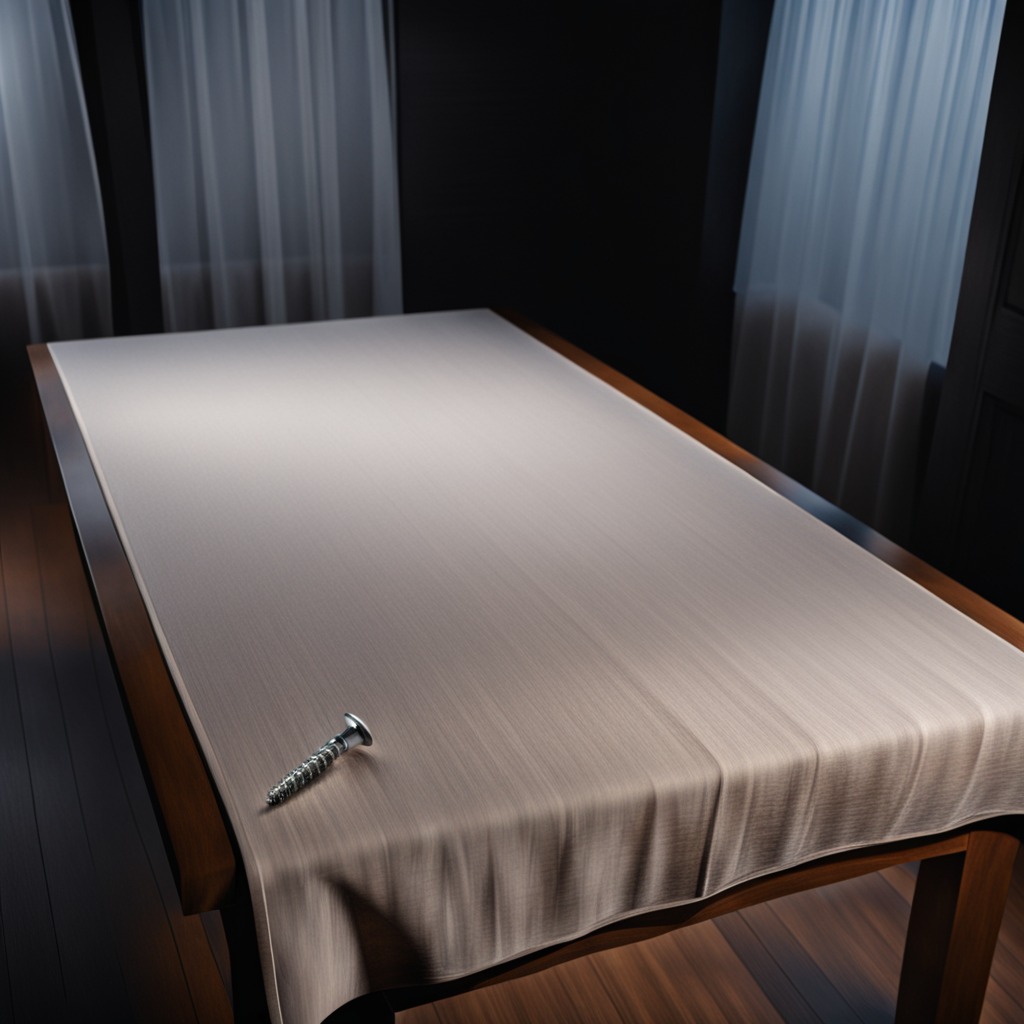
A metal screw lies on the wooden table.